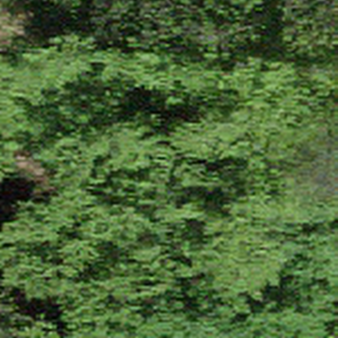
Label: other